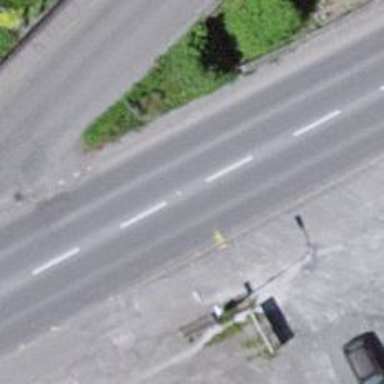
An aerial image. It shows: Public transport stop position.